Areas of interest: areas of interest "Exhibition and Convention Center"
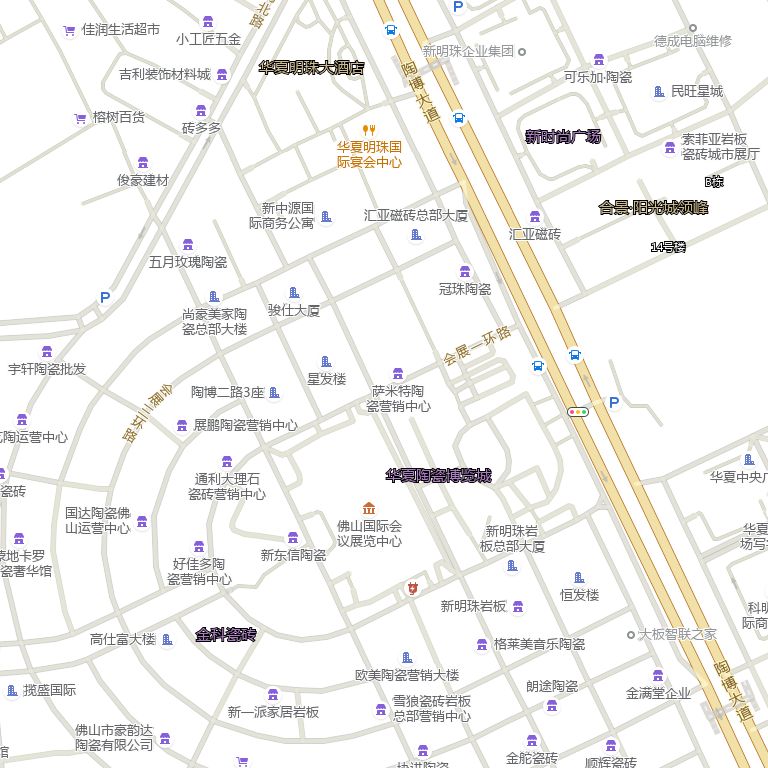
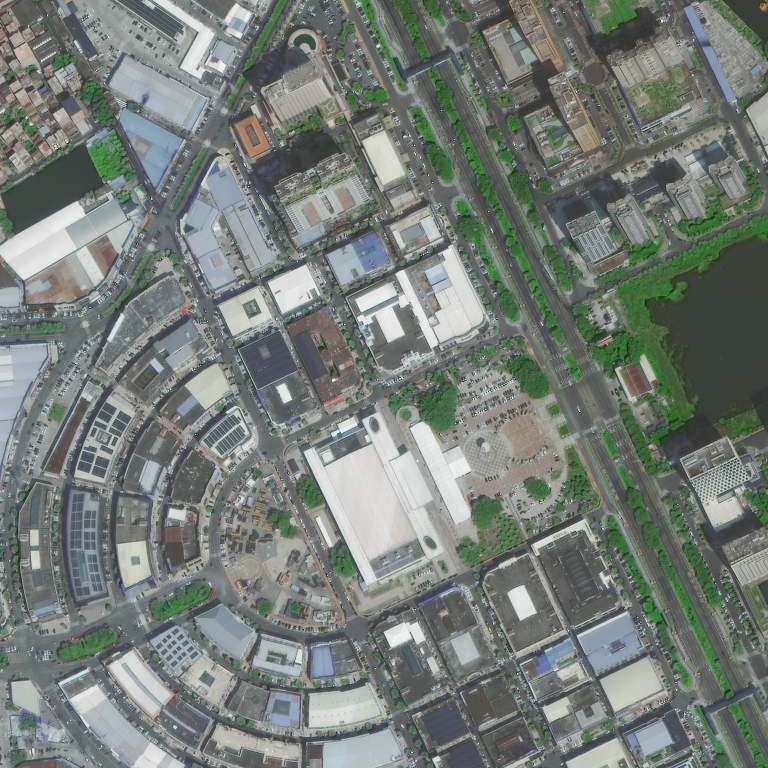